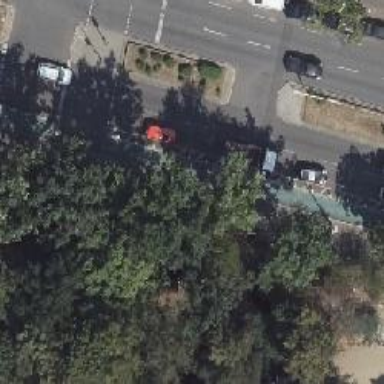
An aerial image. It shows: Secondary link road with asphalt surface.